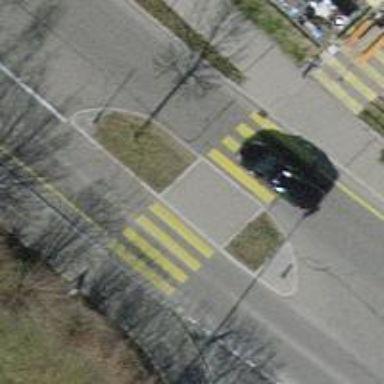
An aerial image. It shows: Zebra crossing with central island.